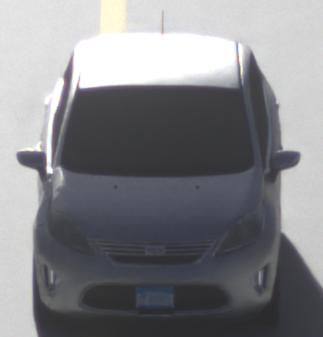
Make: Ford
Model: Fiesta
Detailed model: ’09 Sedan (seventh series)
Model produced from: 2010
Model produced until: 2017
Doors: 4
Color: white
Road condition: dry road
Daytime: morning or afternoon
Contrast: medium contrast